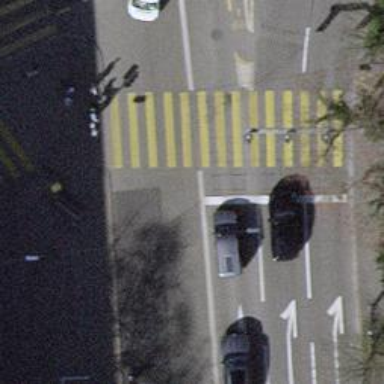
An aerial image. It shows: Zebra crossing with traffic signals.